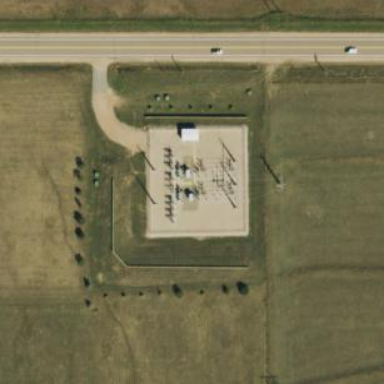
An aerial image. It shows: Power substation enclosed by fence.